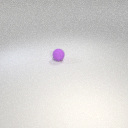
small purple rubber sphere